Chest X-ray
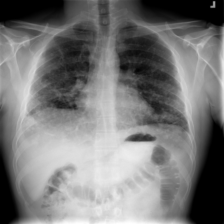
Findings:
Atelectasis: negative
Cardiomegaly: negative
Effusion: negative
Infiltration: negative
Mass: positive
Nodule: negative
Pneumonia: negative
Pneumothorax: negative
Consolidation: negative
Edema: negative
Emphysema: negative
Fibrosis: negative
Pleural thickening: positive
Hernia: negative